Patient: sex F, age 72
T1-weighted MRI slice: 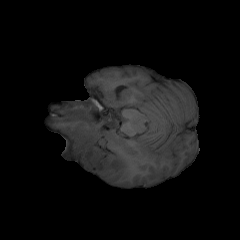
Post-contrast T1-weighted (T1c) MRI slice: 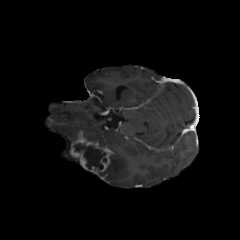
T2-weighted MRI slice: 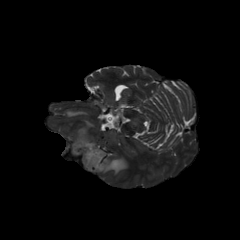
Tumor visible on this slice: yes
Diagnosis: Glioblastoma, IDH-wildtype
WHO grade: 4